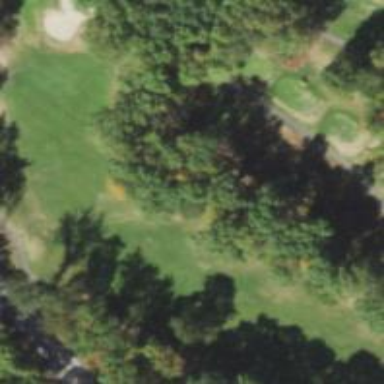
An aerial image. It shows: Grassy area designated as golf fairway.